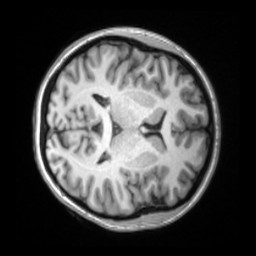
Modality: T1w
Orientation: axial
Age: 25
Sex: female
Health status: ill
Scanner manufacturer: siemens
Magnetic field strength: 3 T
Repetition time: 2.2 s
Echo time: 0.00157 s